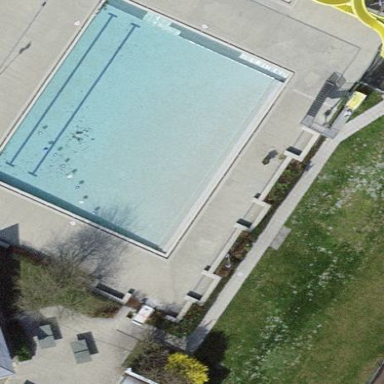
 perfect for swimming and other water activities."